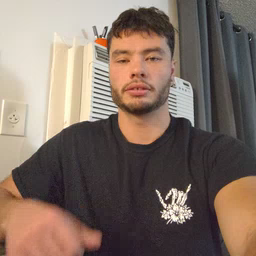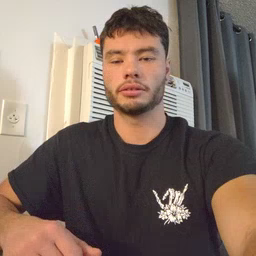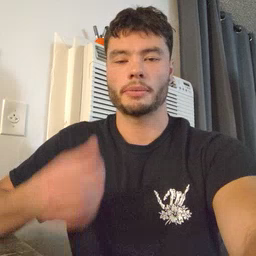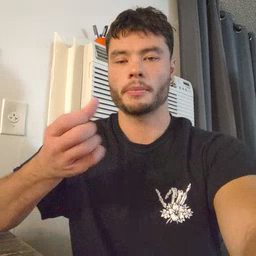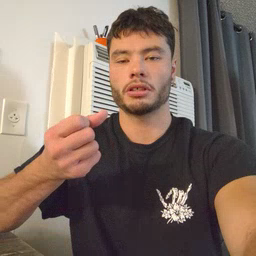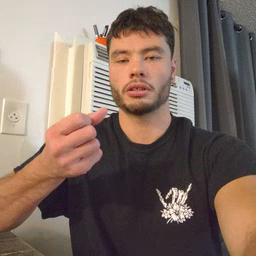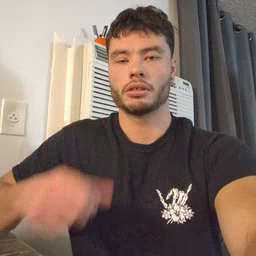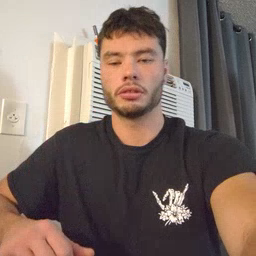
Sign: milk